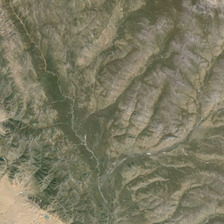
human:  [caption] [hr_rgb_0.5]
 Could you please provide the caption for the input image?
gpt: it is a piece of green mountain .

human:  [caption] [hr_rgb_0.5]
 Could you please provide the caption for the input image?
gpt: it is a piece of green mountain .

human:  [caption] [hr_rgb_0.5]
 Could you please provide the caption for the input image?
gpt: it is a piece of green mountain .

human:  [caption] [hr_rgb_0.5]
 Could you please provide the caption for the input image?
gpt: it is a piece of green mountain .

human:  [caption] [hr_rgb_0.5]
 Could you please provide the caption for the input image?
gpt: it is a piece of green mountain .